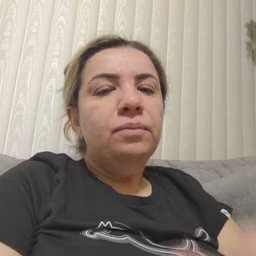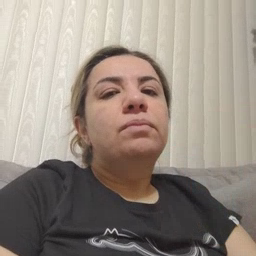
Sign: not